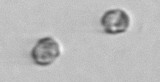
Label: Thalassiosira_sp_aff_mala